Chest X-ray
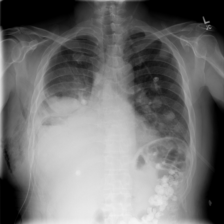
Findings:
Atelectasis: negative
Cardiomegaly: negative
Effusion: negative
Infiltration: negative
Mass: positive
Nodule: negative
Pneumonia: negative
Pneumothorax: negative
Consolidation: negative
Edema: negative
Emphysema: positive
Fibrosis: negative
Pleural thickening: negative
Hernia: negative